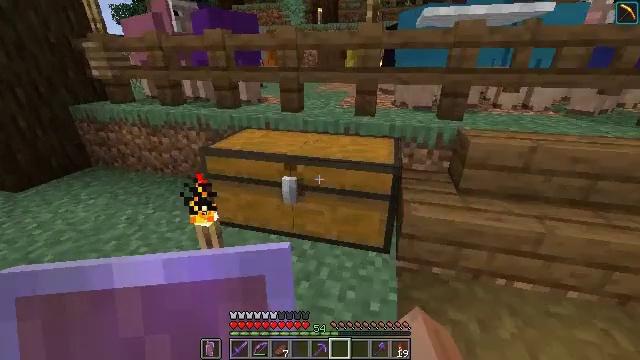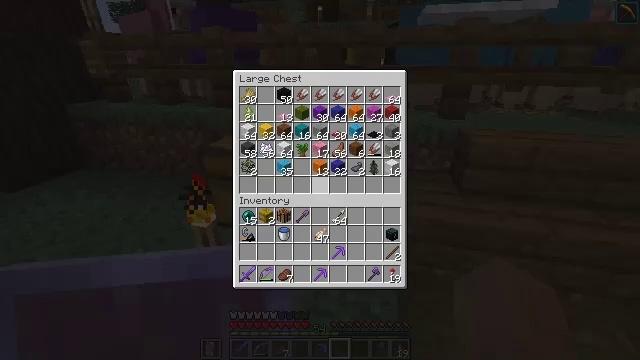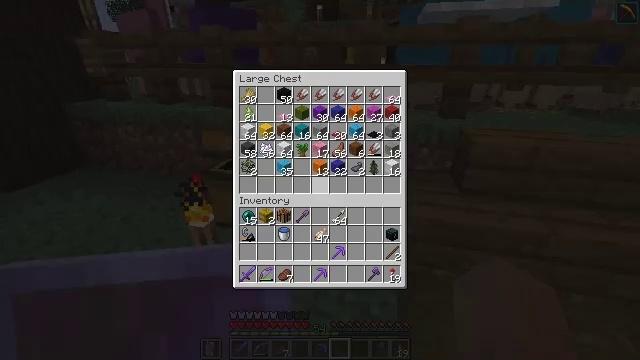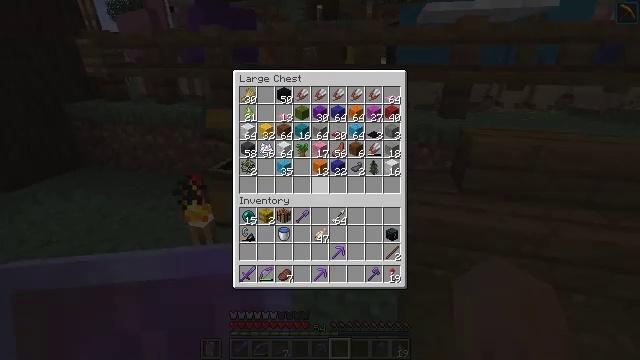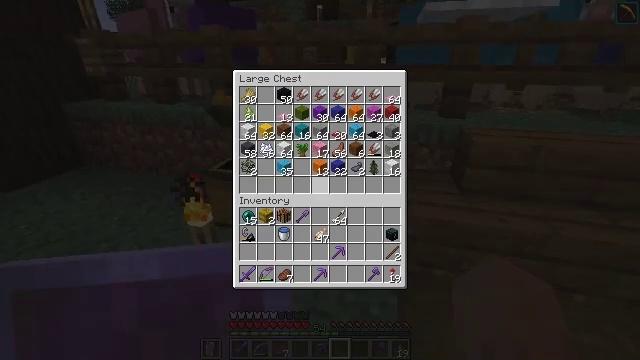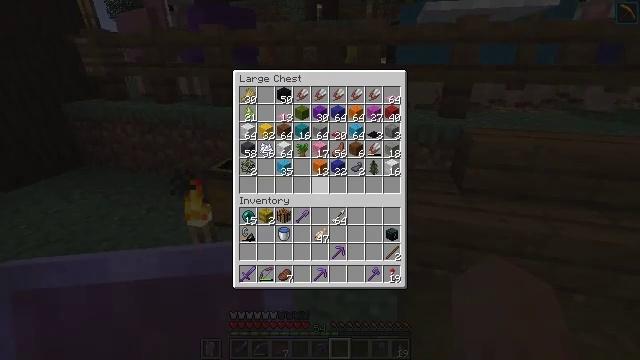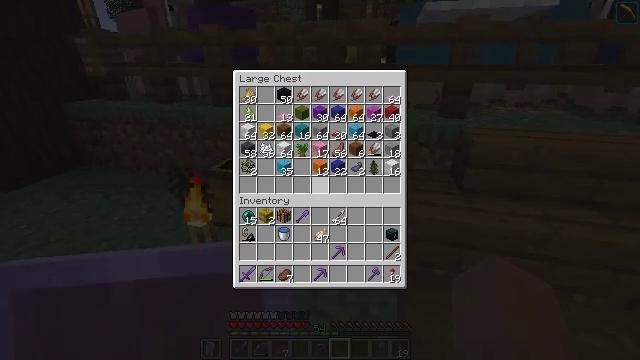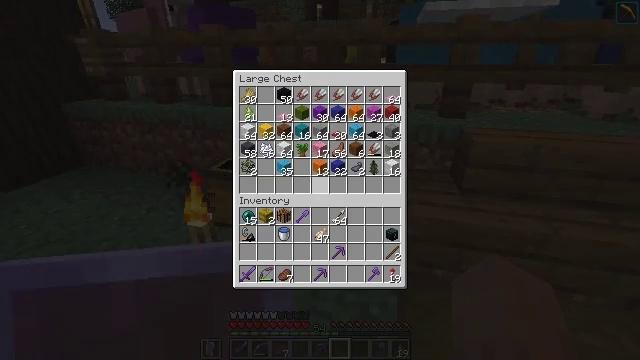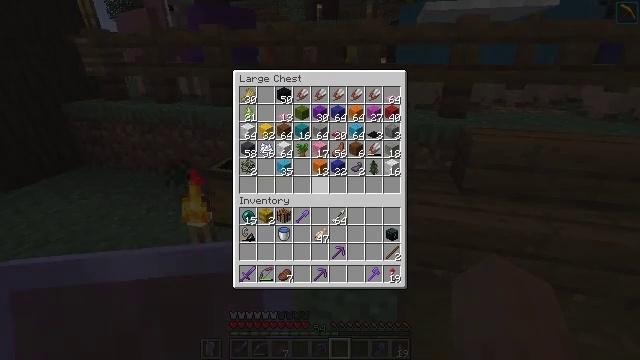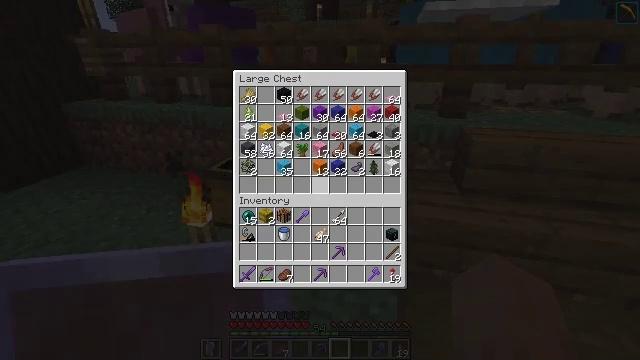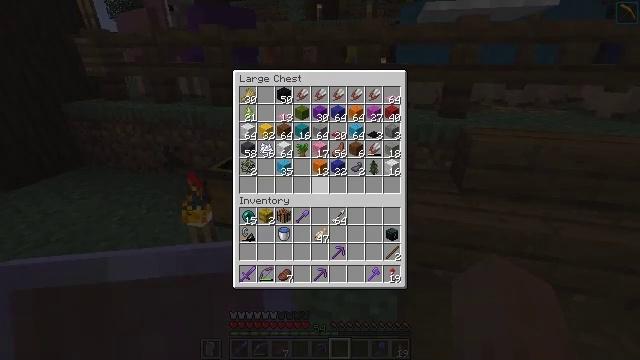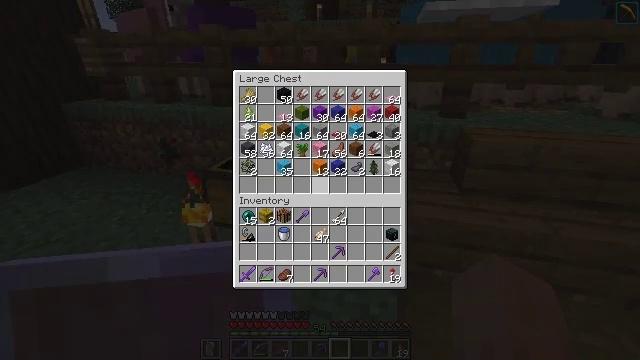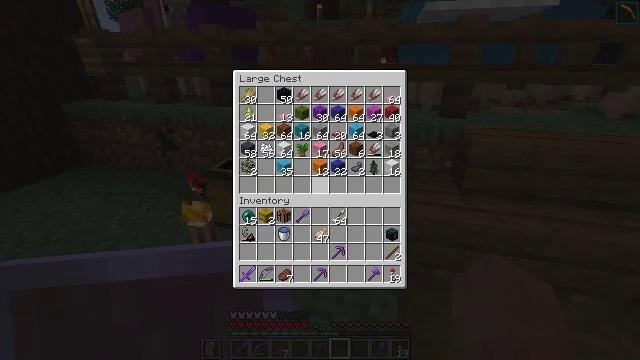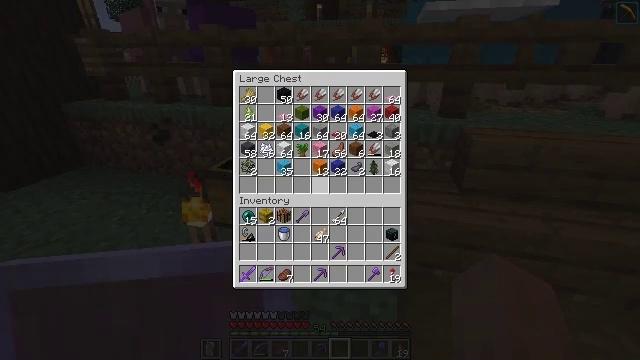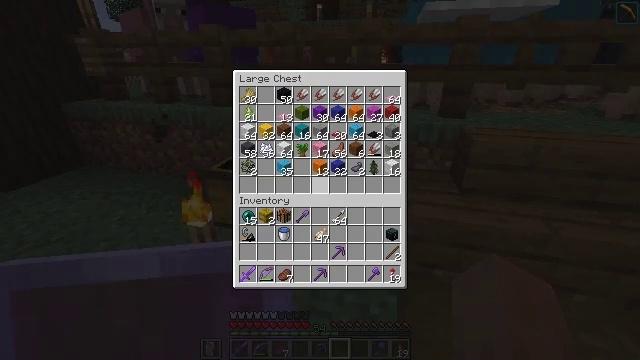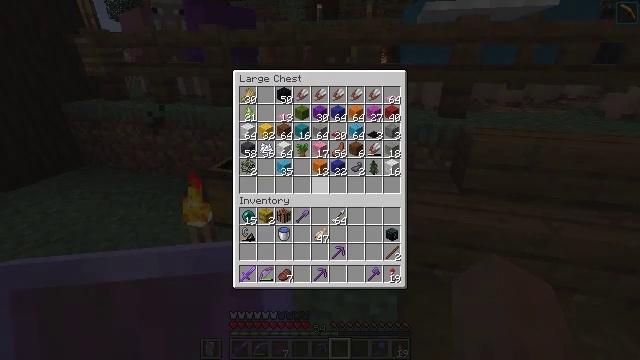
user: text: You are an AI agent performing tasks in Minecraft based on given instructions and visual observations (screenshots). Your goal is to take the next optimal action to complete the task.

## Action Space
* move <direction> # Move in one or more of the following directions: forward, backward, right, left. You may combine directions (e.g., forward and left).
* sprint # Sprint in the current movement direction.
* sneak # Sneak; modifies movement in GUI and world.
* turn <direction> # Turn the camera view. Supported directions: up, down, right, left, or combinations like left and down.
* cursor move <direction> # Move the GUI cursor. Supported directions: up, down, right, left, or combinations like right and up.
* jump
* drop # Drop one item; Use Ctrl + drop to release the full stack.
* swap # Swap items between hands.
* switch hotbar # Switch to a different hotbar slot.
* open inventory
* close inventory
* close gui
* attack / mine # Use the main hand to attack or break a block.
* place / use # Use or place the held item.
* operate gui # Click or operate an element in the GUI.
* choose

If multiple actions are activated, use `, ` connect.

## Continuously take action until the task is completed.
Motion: motion action
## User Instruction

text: Hunt aquatic mobs.
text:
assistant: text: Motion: no_op
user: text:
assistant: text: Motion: no_op
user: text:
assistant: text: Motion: no_op
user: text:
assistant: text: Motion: no_op
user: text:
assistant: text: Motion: no_op
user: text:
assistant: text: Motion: no_op
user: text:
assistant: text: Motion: no_op
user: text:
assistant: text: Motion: no_op
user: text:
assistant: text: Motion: no_op
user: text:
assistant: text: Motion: no_op
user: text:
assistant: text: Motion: no_op
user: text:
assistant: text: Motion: no_op
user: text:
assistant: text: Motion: no_op
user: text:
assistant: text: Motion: no_op
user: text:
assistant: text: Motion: no_op
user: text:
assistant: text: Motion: no_op
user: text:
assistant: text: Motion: no_op
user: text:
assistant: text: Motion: no_op
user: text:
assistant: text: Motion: no_op
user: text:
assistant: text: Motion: no_op
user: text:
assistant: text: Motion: no_op
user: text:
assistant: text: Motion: no_op
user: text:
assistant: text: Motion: no_op
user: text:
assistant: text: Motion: no_op
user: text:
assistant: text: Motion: no_op
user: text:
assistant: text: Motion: no_op
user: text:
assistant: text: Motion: no_op
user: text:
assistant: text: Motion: no_op
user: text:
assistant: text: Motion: no_op
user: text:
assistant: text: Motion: no_op